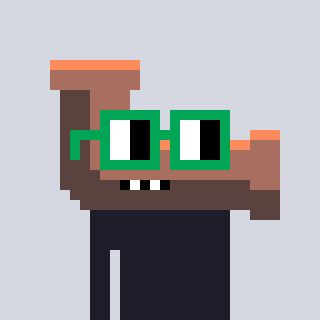
a pixel art character with square green glasses, a pipe-shaped head and a foggrey-colored body on a cool background